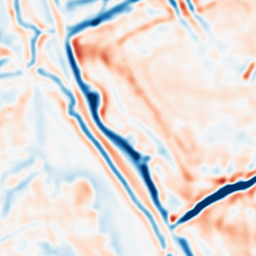
Category: multiscale
Decomposition family: dog
Decomposition parameters: sigma_low: 3
sigma_high: 5
Upsampling method: linear_exact
Upsampling parameters: scale: 2
Upsampling scale: 2